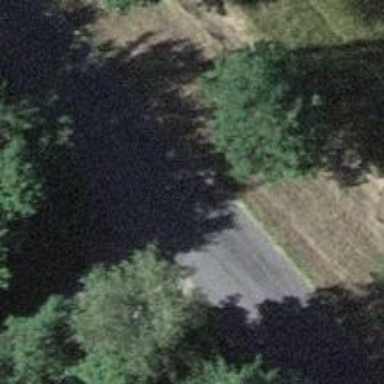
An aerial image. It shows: Unclassified road.